Field crop: maize
Growth stage: 2
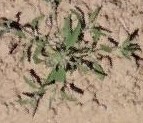
Species: atriplex